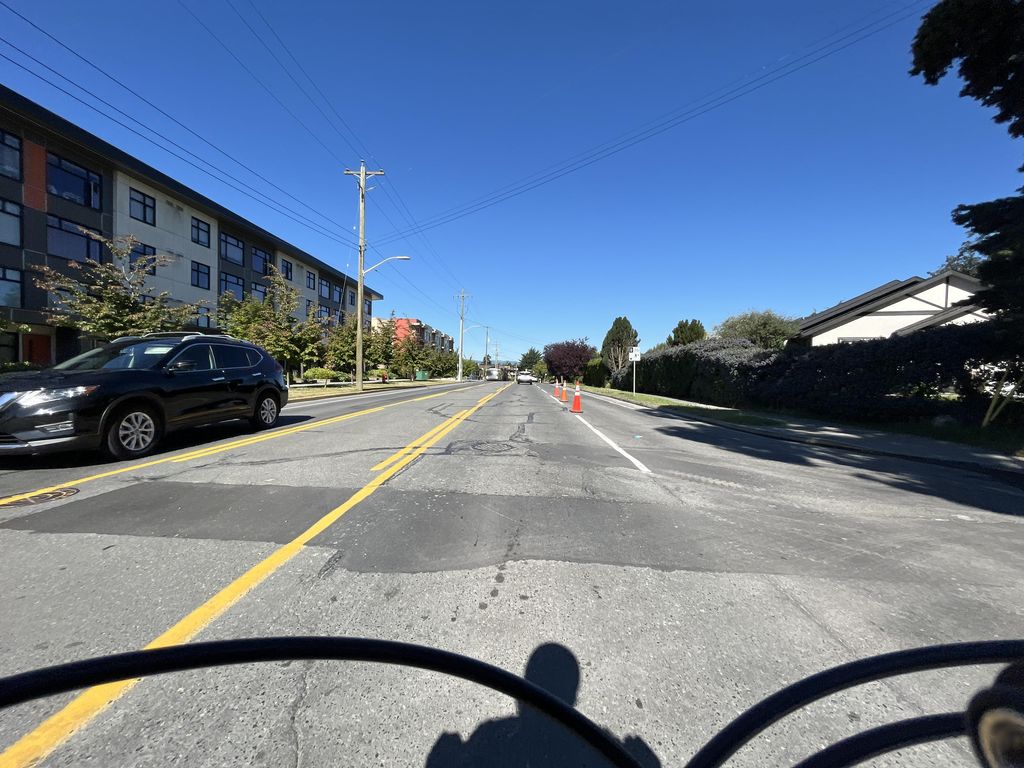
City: victoria